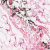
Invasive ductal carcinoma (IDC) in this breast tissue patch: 0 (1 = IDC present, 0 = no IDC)